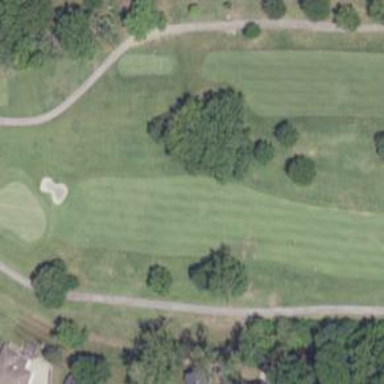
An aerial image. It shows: Golf hole.